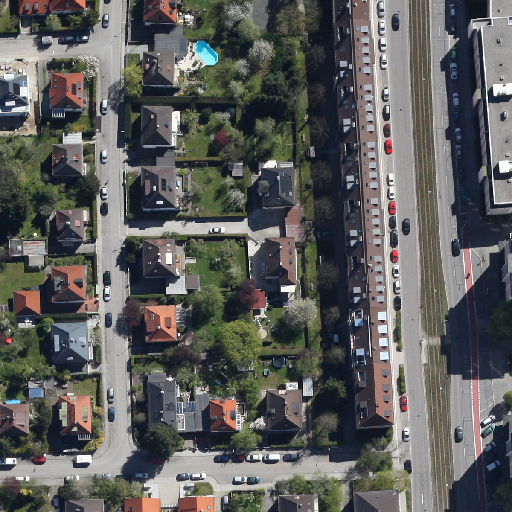
Referring expression: impervious surface